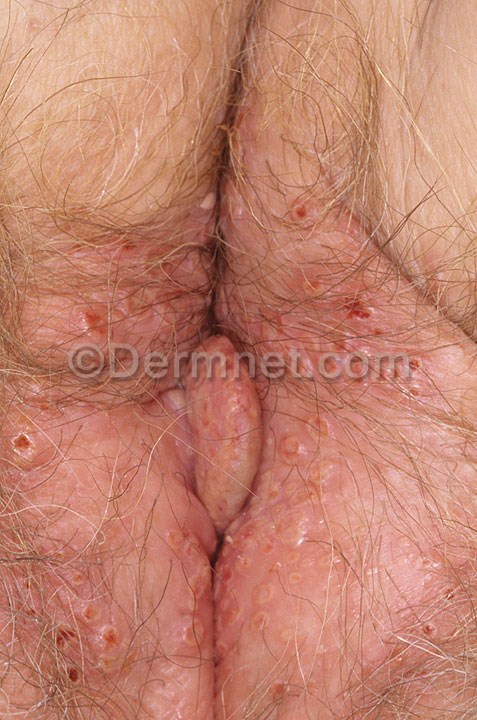
Disease: Herpes HPV and other STDs Photos